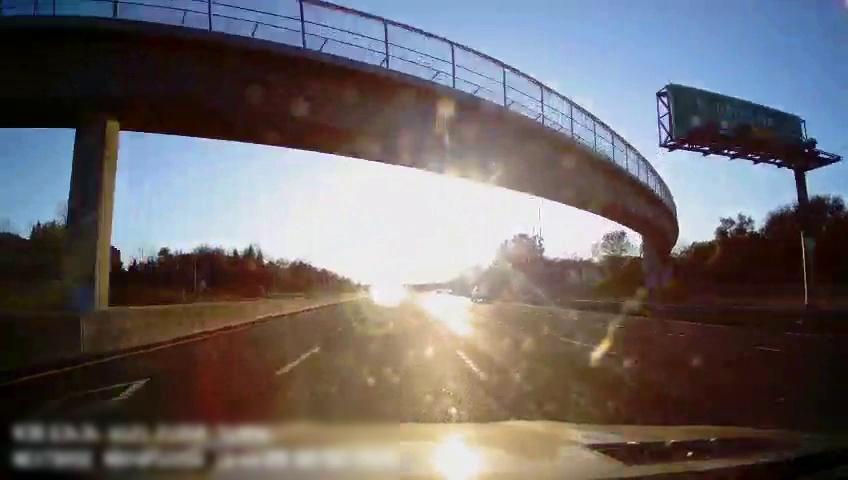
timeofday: Day
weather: Sunny
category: Drivable Space
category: Vehicles | Truck
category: Lanes | Alternate Lane
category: Lanes | Alternate Lane
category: Lanes | Current Lane
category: Lanes | Current Lane
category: Lanes | Alternate Lane
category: Lanes | Alternate Lane
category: Traffic | Signs